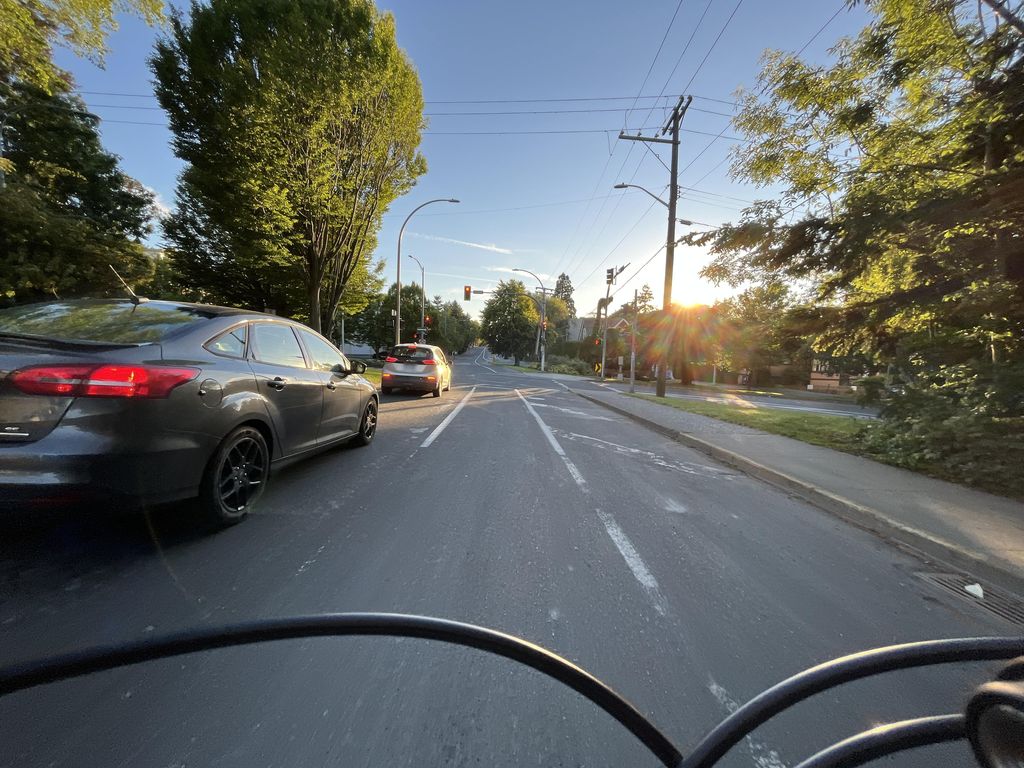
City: victoria